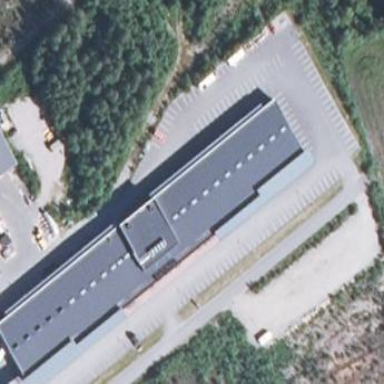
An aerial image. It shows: Mall building.